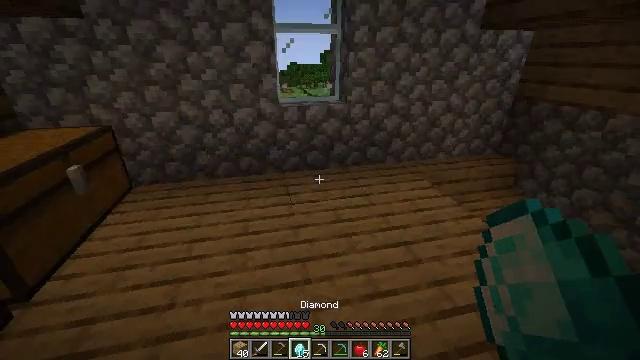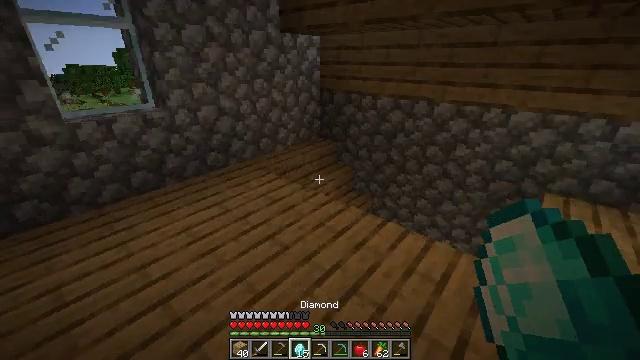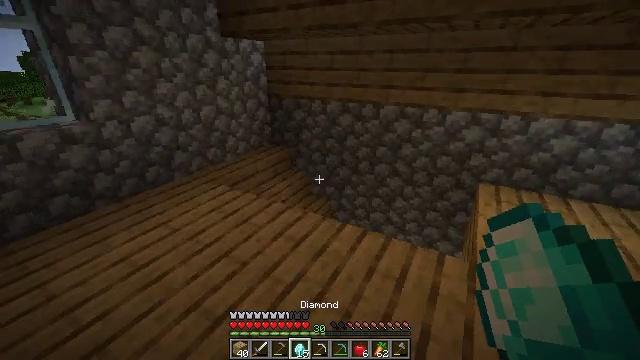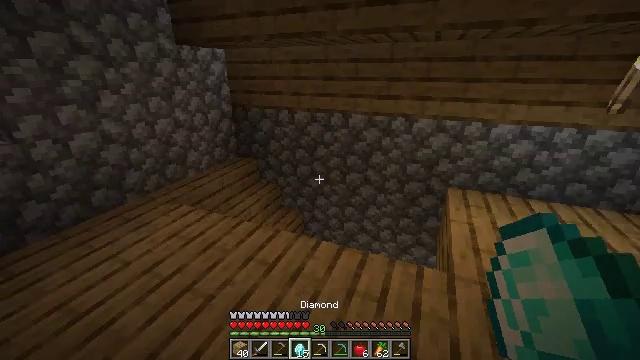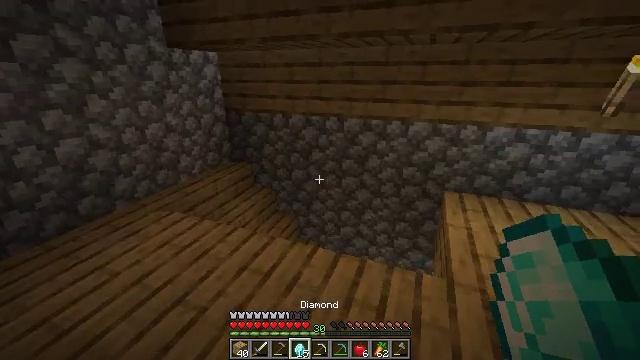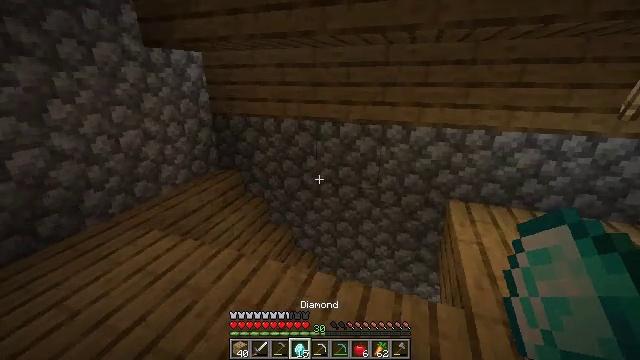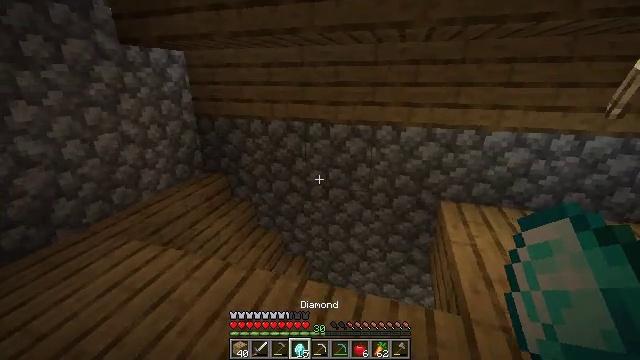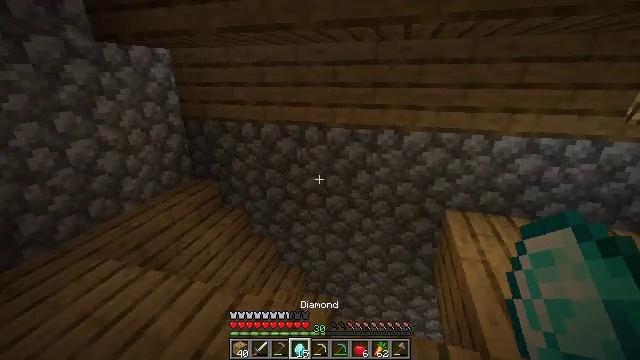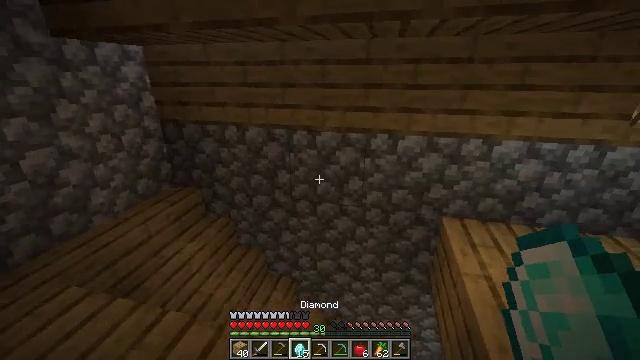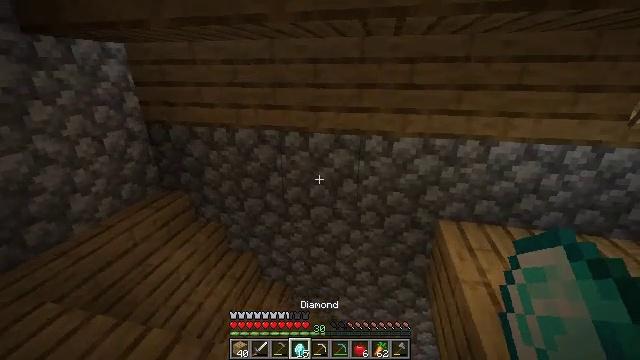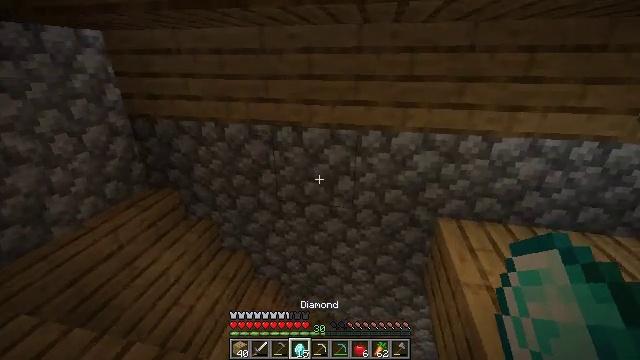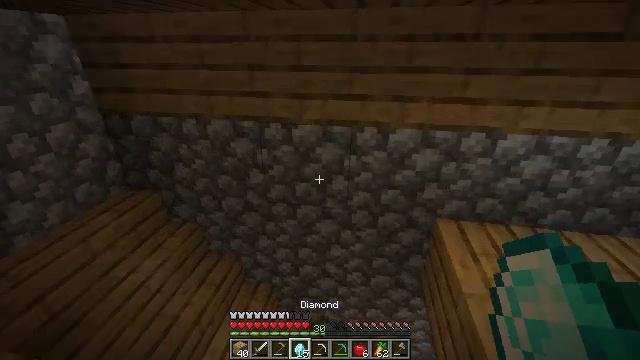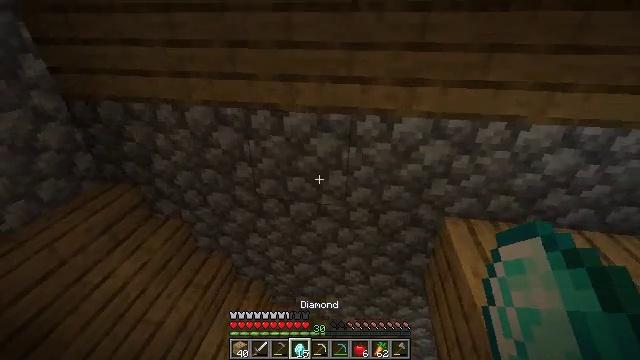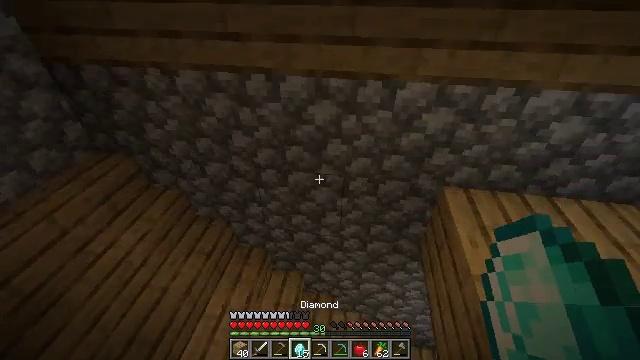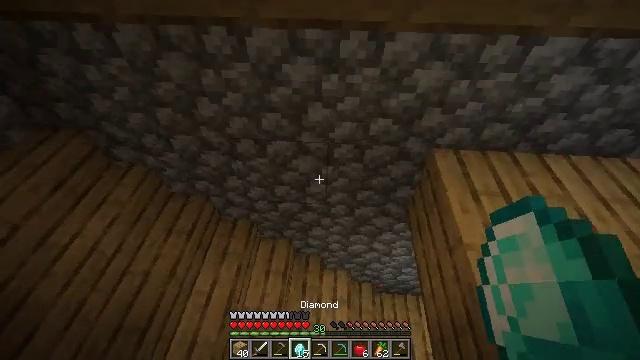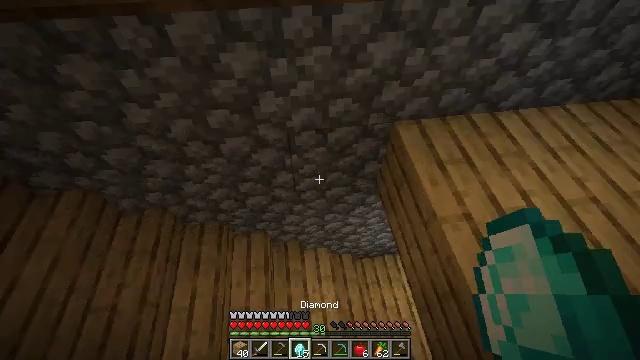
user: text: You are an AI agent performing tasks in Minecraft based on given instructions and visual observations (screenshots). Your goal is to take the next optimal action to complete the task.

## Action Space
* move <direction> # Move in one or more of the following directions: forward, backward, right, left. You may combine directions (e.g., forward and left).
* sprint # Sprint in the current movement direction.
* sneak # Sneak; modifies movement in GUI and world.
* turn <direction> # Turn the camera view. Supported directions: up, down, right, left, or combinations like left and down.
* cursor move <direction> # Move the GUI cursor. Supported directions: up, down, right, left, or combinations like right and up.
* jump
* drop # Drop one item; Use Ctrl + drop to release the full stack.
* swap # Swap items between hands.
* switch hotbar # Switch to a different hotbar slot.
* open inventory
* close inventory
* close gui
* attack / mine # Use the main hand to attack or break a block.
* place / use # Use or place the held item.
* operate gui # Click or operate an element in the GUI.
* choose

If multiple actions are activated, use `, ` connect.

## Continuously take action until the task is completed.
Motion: motion action
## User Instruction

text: Put your materials in the crafting grid to make an enchanting table.
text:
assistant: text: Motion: turn right
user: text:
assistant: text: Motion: move forward, turn right
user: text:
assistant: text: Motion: move forward, turn right and up
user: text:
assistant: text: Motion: move forward, turn right
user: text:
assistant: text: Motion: move forward, turn right
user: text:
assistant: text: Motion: move forward, turn right
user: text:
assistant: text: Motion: move forward
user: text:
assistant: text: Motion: move forward, turn right
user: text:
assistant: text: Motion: move forward, turn right
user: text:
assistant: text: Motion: move forward, turn right and down
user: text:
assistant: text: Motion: move forward, turn right and down
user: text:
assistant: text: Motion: move forward, turn down
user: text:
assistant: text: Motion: move forward, turn down
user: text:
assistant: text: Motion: move forward, turn right and down
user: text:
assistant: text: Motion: move forward, turn right and down
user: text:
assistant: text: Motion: move forward, turn right and down
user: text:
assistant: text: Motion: move forward and move left, turn right and down
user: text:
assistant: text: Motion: move forward and move left, turn right and down
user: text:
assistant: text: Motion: move forward and move left, turn right
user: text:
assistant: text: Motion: move forward and move left, turn right
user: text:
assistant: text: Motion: move forward and move left, turn right and down
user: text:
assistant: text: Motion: move forward and move left, turn right and up
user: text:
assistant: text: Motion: move forward, turn right and up
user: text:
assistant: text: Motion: move forward, turn right and up
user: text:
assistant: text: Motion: move forward, turn right
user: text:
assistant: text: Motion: move forward, turn right and up
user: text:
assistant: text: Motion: move forward, turn right and up
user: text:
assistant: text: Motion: move forward, turn right and up
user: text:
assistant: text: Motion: move forward, turn right and up
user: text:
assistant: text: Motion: move forward, turn right and up